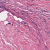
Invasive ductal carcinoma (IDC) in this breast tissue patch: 0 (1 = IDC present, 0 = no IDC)